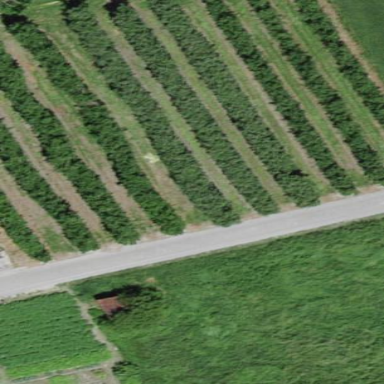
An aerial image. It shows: Orchard.